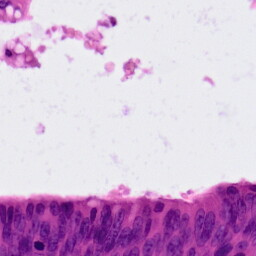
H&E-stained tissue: Colon